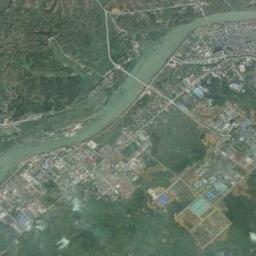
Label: river